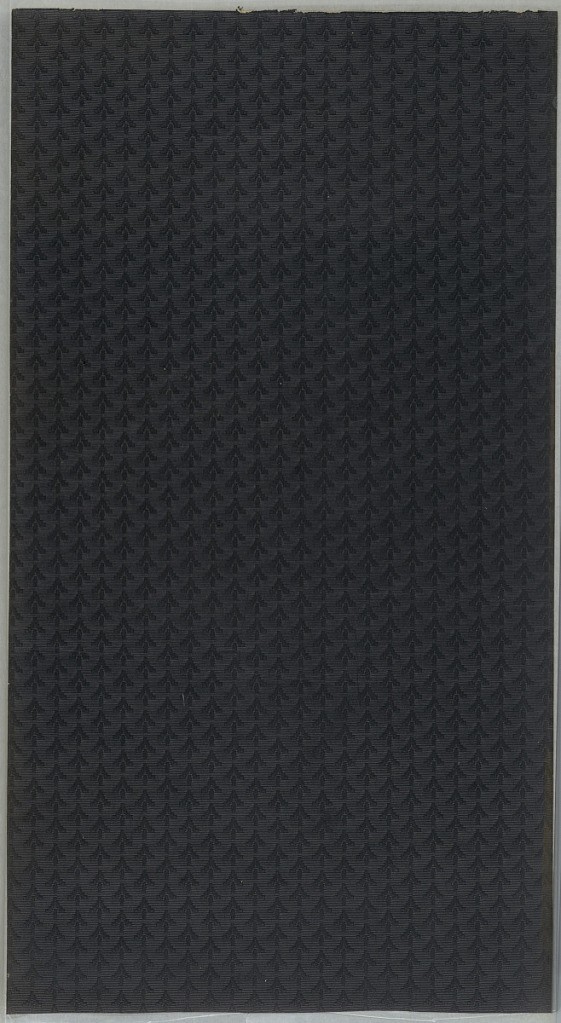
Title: Sidewall
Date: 1905–1915
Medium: Machine-printed paper, textured
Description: All black embossed with stylized floral stripes and horizontal lines (design imitates fabric).